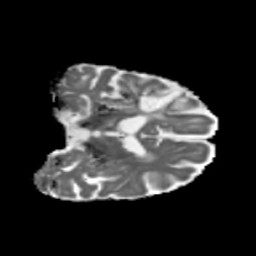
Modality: MD
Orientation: coronal
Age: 75
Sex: male
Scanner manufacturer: siemens
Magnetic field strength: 3 T
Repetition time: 5.47 s
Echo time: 0.0854 s